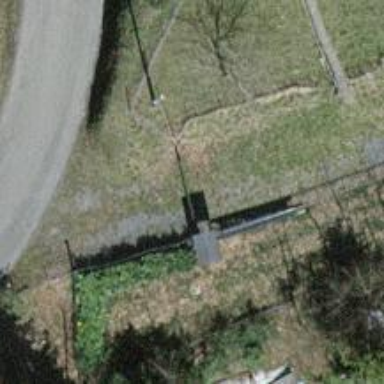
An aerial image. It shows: Gate.